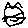
Label: cat